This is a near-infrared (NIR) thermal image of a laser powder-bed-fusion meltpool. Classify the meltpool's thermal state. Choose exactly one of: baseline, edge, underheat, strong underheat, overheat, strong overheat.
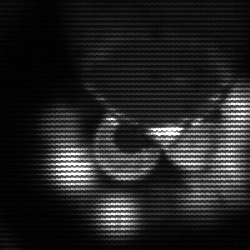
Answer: edge